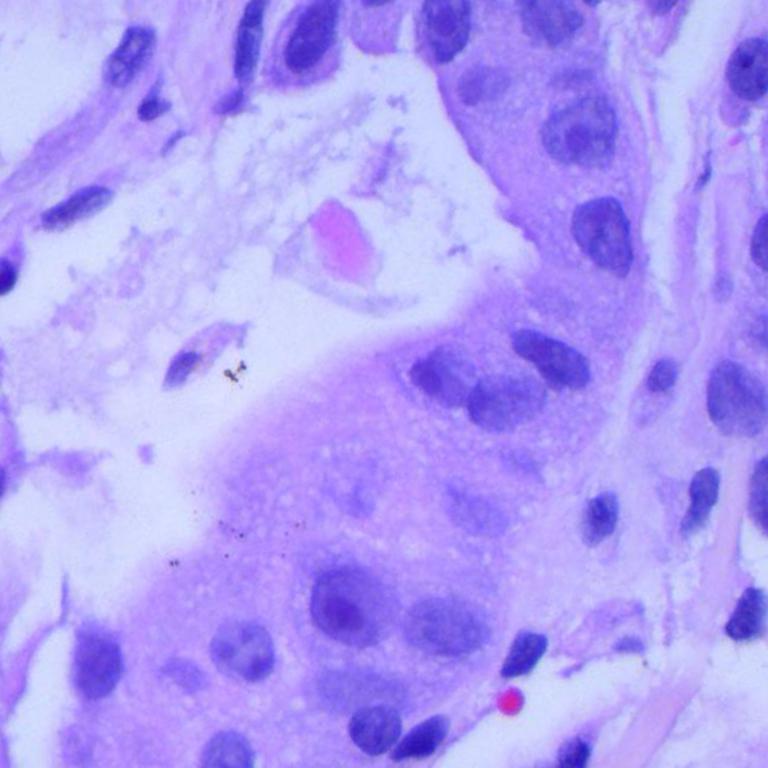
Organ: lung
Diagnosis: adenocarcinomas